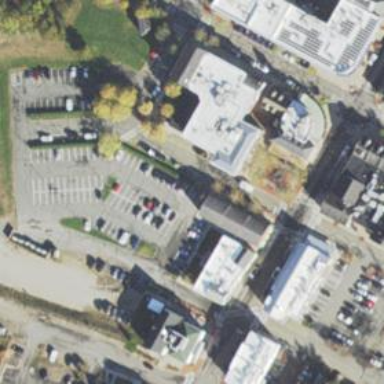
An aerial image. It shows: Parking space is available.